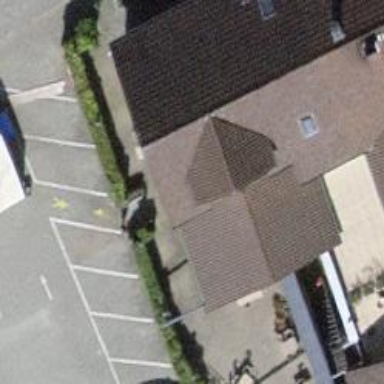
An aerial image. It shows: Restaurant.